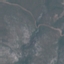
Land use / land cover: HerbaceousVegetation